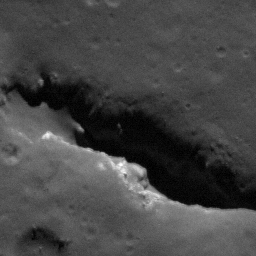
Pit: Copernicus 18
Host crater: Copernicus
Host type: impact_melt
Lunar coordinates: latitude 10.293, longitude 339.598